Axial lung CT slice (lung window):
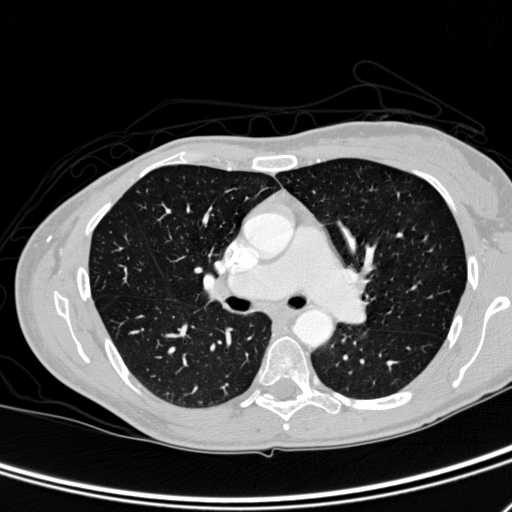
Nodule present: no